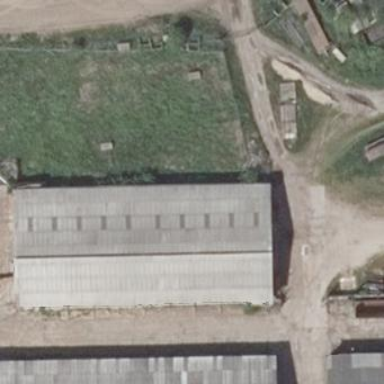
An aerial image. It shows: Gabled grey farm auxiliary building with roof oriented along its structure.